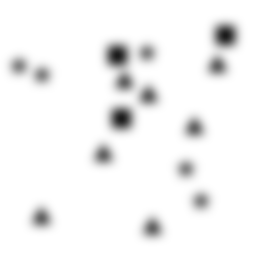
Squares: 3
Triangles: 7
Stars: 5
Total shapes: 15